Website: ulta-beauty
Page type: address-validator
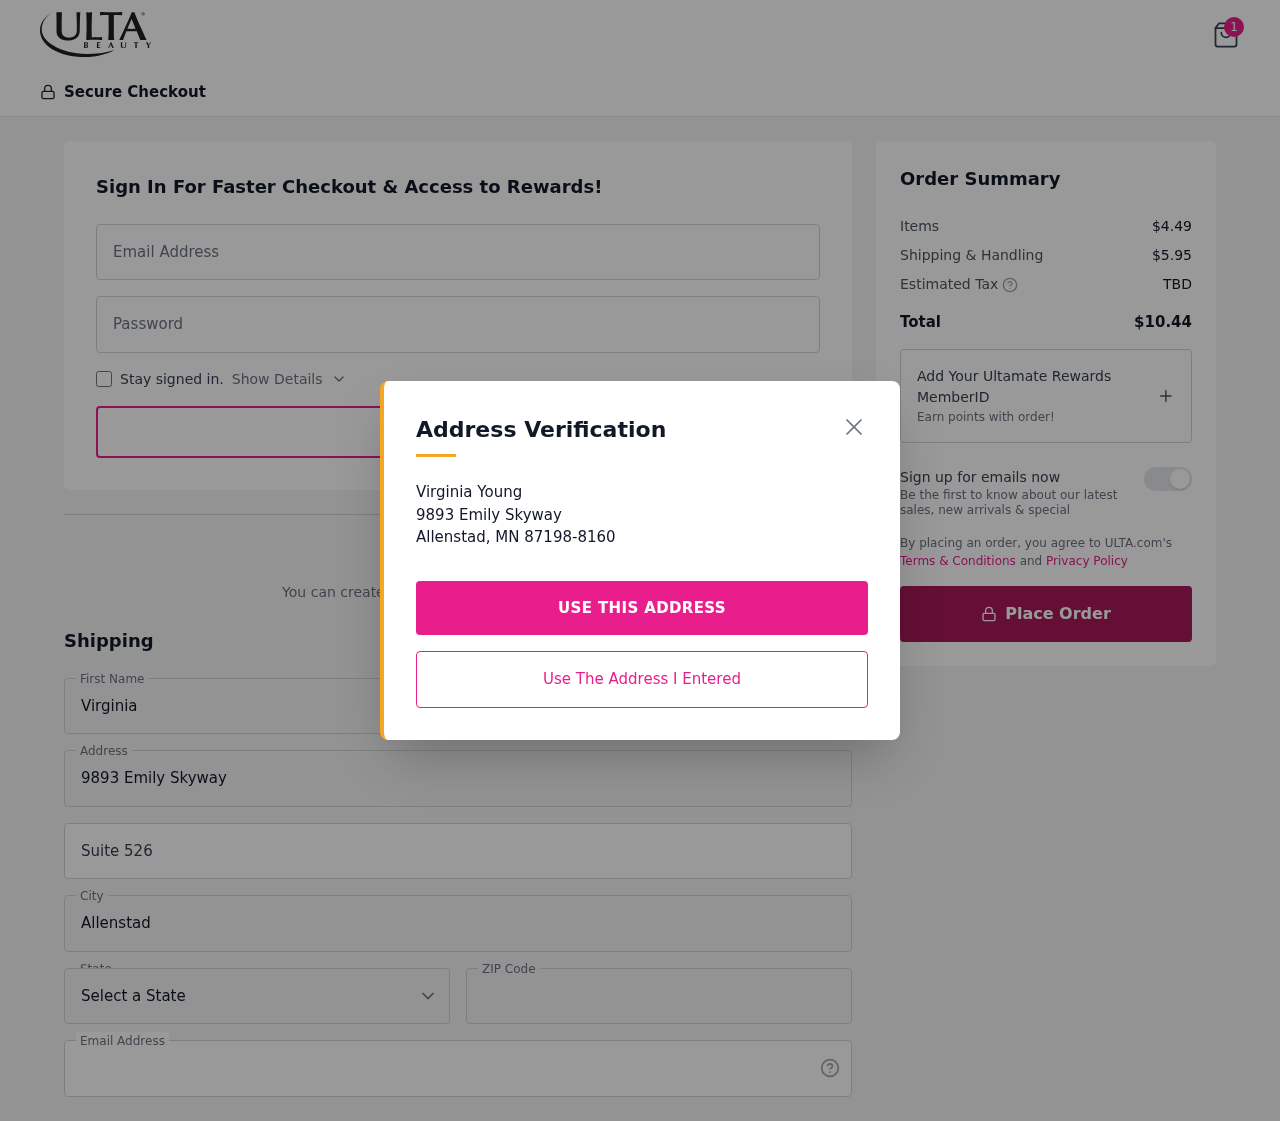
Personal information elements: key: PII_CITY
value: Allenstad
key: PII_EMAIL
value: virginiayoung@yahoo.com
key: PII_FIRSTNAME
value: Virginia
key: PII_LASTNAME
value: Young
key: PII_POSTCODE
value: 87198
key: PII_STATE_ABBR
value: MN
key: PII_STREET
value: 9893 Emily Skyway
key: PII_STREET2
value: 9893 Emily Skyway
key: PII_STREET2
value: Suite 526
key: PII_FULLNAME2
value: Virginia Young
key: PII_CITY2
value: Allenstad
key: PII_STATE_ABBR2
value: MN
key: PII_POSTCODE_FULL
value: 87198
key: PII_POSTCODE_EXT
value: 8160
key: PII_POSTCODE_NUMERIC
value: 87198
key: PII_POSTCODE_EXT_NUMERIC
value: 8160
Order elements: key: ORDER_NUM_ITEMS
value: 1
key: ORDER_SUBTOTAL
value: $4.49
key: ORDER_SHIPPING_COST
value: $5.95
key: ORDER_TOTAL
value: $10.44